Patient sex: M
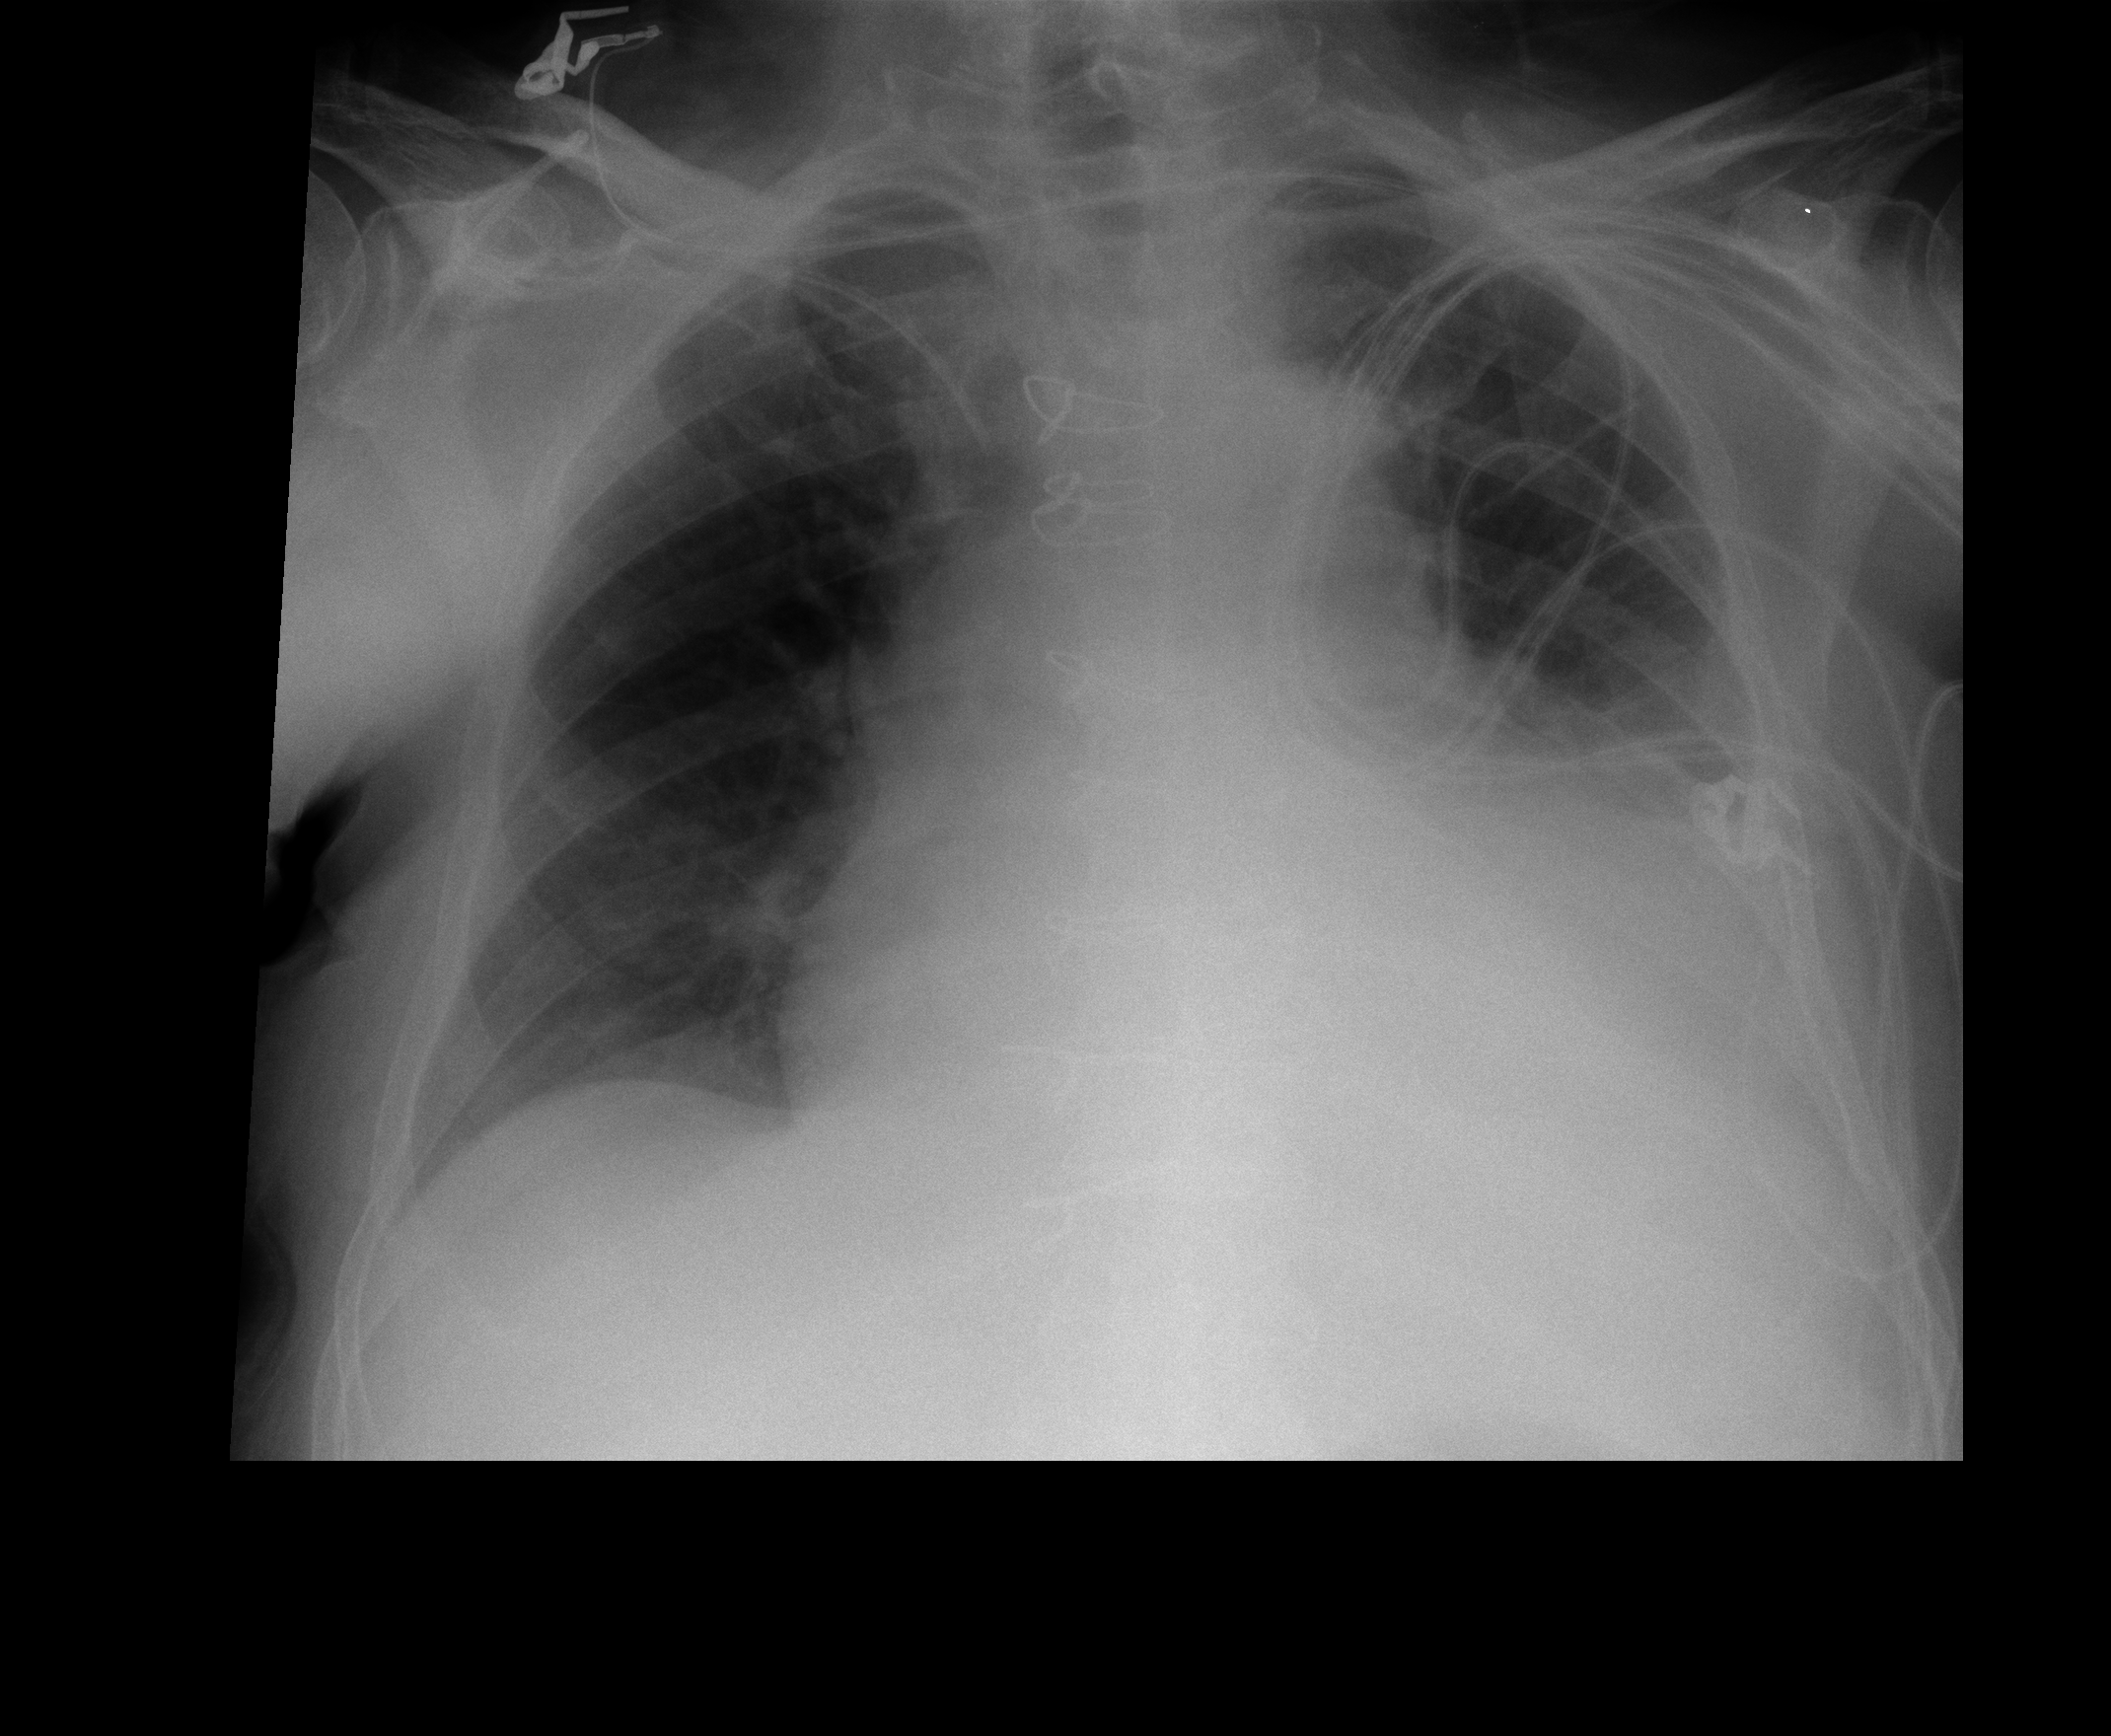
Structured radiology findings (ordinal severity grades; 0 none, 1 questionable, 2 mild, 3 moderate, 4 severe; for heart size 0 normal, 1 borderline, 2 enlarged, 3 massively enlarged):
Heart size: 3
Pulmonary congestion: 2
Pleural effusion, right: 1
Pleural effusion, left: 3
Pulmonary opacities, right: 0
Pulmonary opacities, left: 0
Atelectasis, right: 2
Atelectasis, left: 2